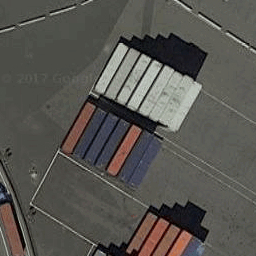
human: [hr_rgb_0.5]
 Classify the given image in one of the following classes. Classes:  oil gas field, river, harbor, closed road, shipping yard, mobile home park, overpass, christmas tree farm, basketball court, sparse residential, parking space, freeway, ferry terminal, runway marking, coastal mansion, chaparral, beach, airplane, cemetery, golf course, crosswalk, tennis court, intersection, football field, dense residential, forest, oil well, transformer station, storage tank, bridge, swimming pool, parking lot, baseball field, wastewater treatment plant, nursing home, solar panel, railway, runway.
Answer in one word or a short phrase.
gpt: shipping yard